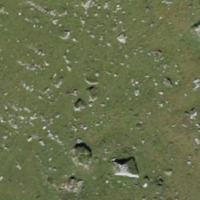
EUNIS habitat code: 23
Species observed at this site:
Rhododendron ferrugineum